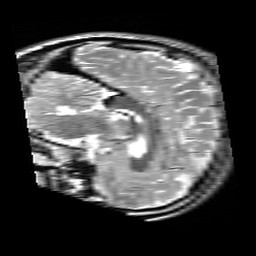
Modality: T2w
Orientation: sagittal
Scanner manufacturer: siemens
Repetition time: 3.9 s
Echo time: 0.076 s